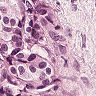
Metastatic tissue present: yes